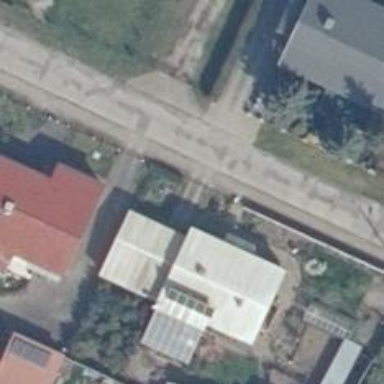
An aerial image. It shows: Driveway.